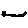
Label: star